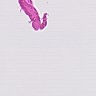
Metastatic tissue present: no